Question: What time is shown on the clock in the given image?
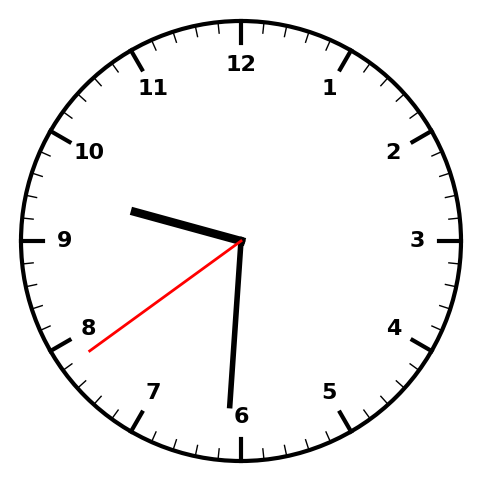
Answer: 09:30:39